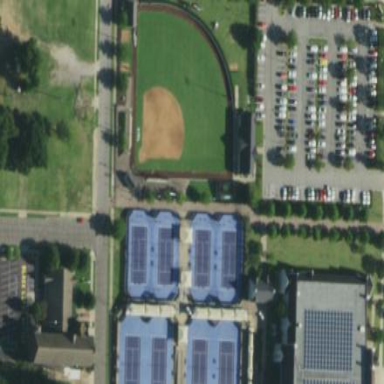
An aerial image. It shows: Softball pitch for leisure sports.